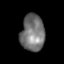
Tissue: prostate
Cell type: T cells
Senescence score: 0.8521
Nuclear area (px): 855
Mean DAPI intensity: 116.335